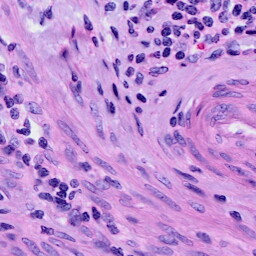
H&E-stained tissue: Cervix